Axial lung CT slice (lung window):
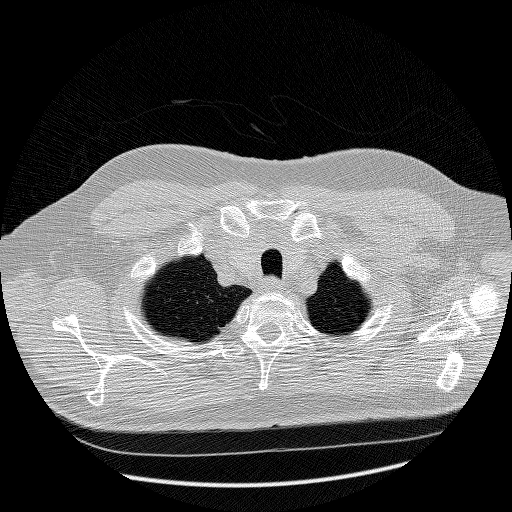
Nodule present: no